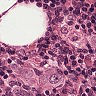
Metastatic tissue present: yes